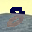
Label: 8